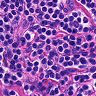
Metastatic tissue present: no